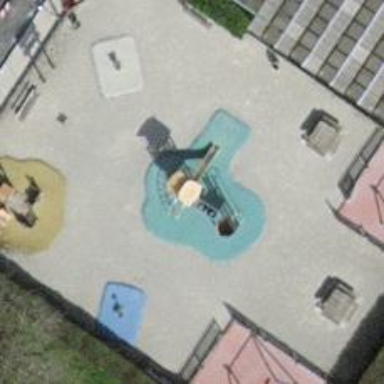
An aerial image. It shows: Playground area with play structures.